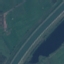
Land use / land cover: River